Question: I am working on a new Wix installer.
1. What I am trying to do is copy the .exe to a directory.
2. Create a new user.
3. Install the windows service using that new user. <!-- Create User -->
<util:User Id="UpdateUserLogonAsService" UpdateIfExists="yes" CreateUser="yes" Name="ServiceUser" PasswordNeverExpires="yes" Password="secret" />
<ServiceInstall Id="ServiceInstaller"
Type="ownProcess"
Vital="yes"
Name="Windows:service"
DisplayName="Windows service install"
Description="test"
Start="auto"
Account="ServiceUser"
Password="secret"
ErrorControl="ignore"
Interactive="no" />
<ServiceControl Id="StartService"
Start="install"
Stop="both"
Remove="uninstall"
Name="Windows:service"
Wait="yes" />
Creating the User works, Installing the service works as long as I use my current login and password. But as soon as I try and use the new user I get the following error message.
> Verify that you have sufficient privileges to install system service

I have tried running the msi as administrator and it doesn't change the error still appears. I am guessing it has something to do with my not having permissions to install a service to run under another use. But that's a guess.
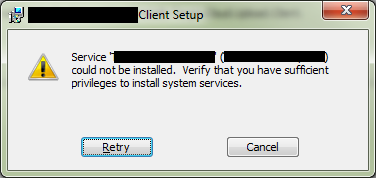
Answer: You need to grant the user the SeServiceLogonRight right using the LogonAsService as attribute of the Util::User element.
FWIW, that error message is very generic and usually wrong because Windows Installer can't possibly know why your service failed to respond (start) correctly. You may have other problems ( such as your service writing to a directory that your account has permissions to that the service account doesn't ) but at a minimum you have this problem.
Here's some fun. While on that screen, go into Services.msc and manually switch the service to SYSTEM and back to the account. You should get a prompt saying that the account has been granted the right. Then hit Retry on your dialog. If the install works, that was your only problem.
This right can be seen in the group policy editor. The install will seem to work from then on because the right is already set externally thanks to Services.msc. Revert the VM or remove the right using group policy and the problem will come back. Fix the installer, rebuild and retest and the right should automatically get applied by WiX during the install.